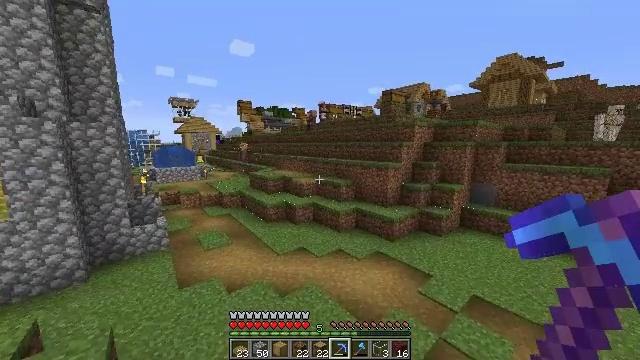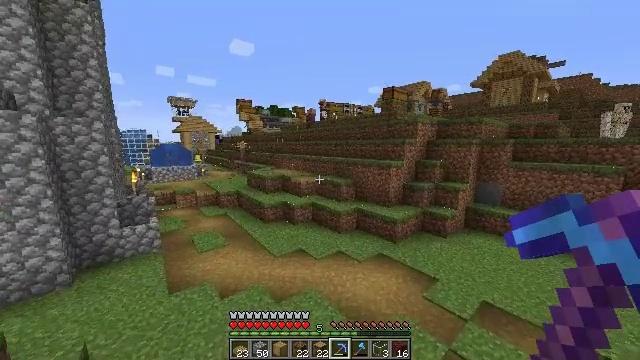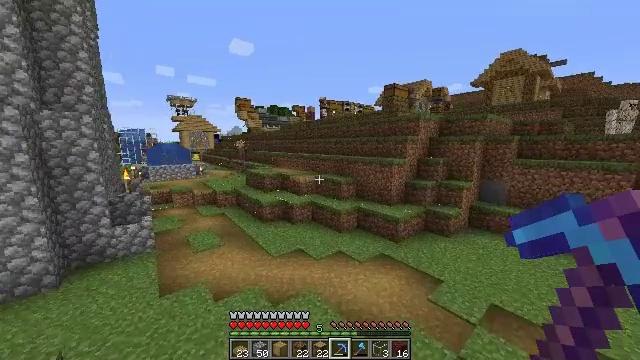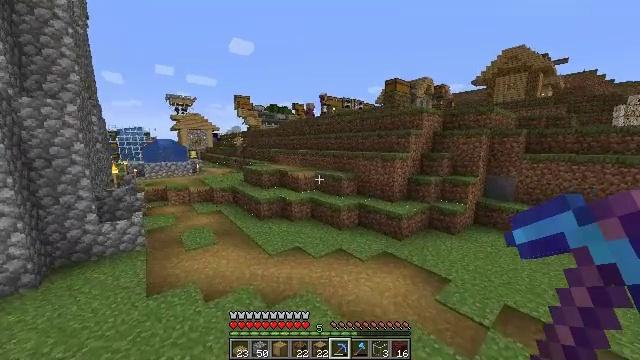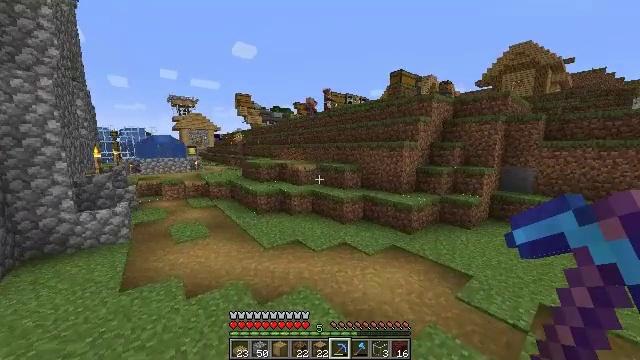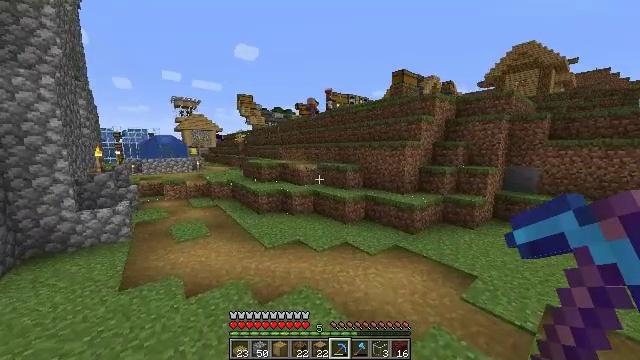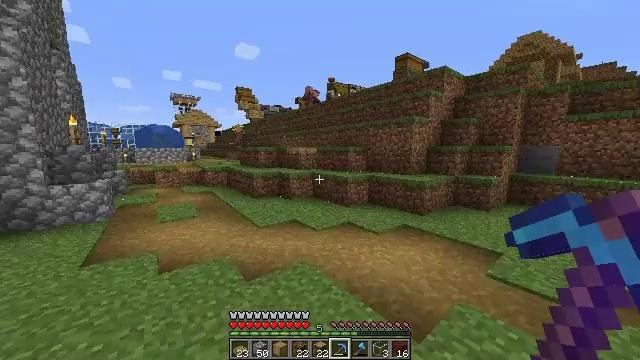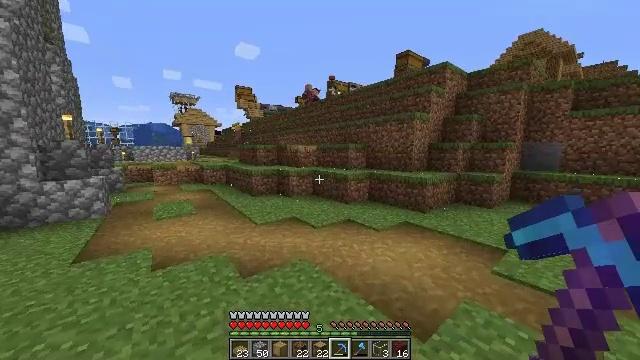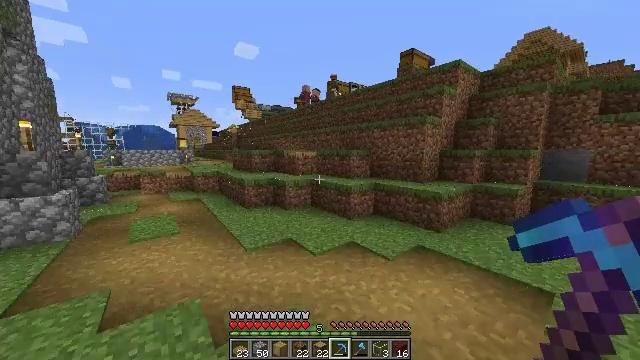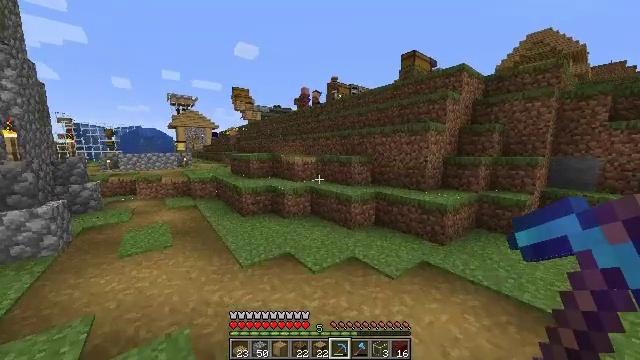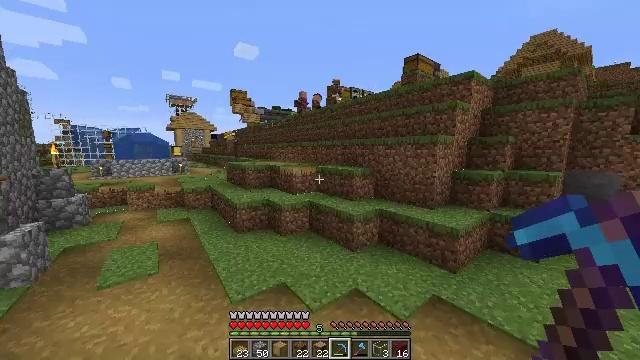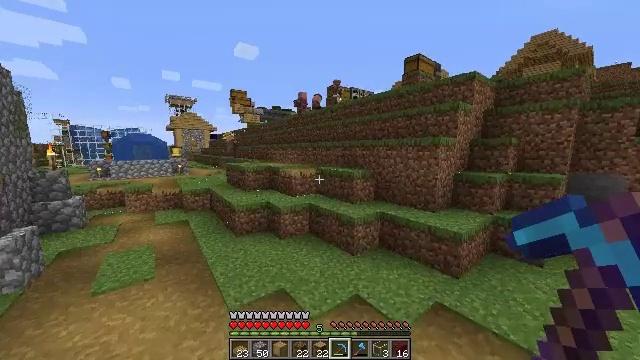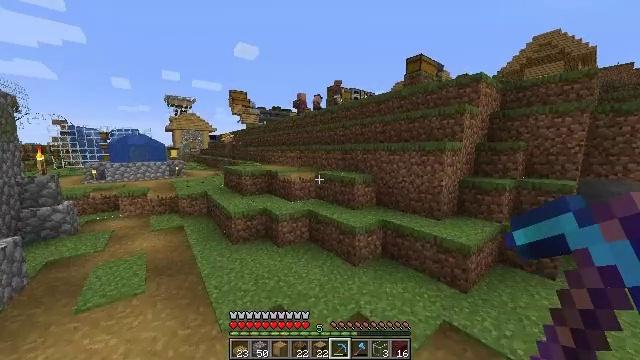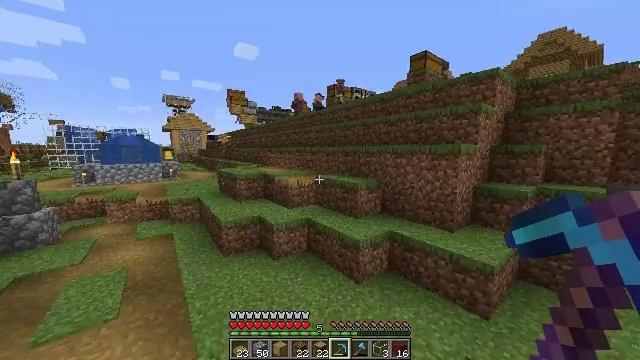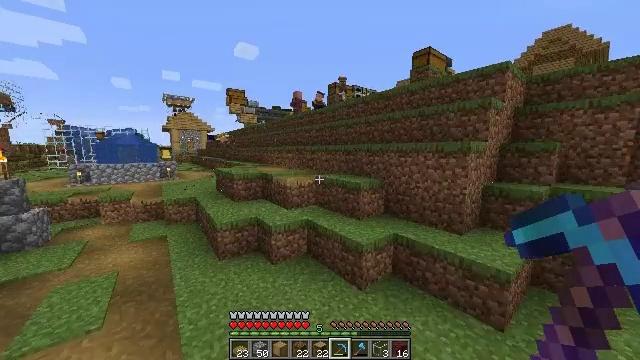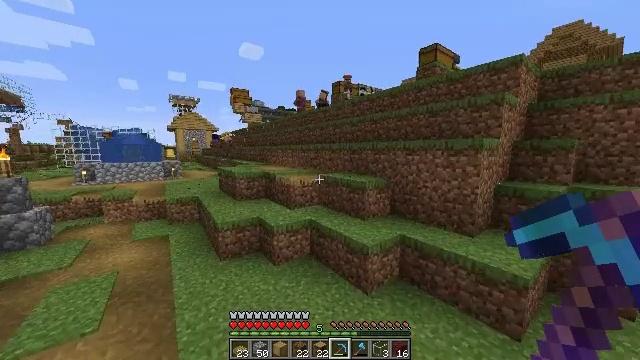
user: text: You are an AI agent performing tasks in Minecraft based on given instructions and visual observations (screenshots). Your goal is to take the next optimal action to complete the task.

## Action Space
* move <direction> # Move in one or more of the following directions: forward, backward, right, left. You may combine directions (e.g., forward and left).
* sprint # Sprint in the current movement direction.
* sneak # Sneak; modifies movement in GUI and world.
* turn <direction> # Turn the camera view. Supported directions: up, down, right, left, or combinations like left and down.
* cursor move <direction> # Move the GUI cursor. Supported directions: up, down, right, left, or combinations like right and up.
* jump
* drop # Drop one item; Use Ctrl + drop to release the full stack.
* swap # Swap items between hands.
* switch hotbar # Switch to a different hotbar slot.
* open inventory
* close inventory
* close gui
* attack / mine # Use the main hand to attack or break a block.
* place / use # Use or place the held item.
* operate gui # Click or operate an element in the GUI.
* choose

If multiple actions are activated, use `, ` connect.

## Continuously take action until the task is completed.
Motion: motion action
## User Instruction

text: Break the potato plant to gather potatoes.
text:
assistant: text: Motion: move forward, sprint, jump
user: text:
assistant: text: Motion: move forward, sprint, jump
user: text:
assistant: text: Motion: move forward, sprint, jump
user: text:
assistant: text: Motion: move forward, jump
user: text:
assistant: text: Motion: move forward, jump
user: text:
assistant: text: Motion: move forward, jump
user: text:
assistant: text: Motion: move forward, jump
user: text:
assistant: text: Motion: move forward, jump
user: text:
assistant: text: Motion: move forward, sprint, jump
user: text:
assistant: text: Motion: move forward, sprint, jump
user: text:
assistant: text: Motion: move forward, sprint, jump
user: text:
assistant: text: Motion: move forward, jump
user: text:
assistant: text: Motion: move forward, jump
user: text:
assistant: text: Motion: move forward, jump
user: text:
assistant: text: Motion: move forward, turn left, jump
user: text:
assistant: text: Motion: move forward, turn left, jump
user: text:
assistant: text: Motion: move forward, turn left, jump
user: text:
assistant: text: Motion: move forward, jump
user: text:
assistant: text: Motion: move forward, sprint, jump
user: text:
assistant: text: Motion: move forward, sprint, jump
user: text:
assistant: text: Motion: move forward, sprint, jump
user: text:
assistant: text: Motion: move forward, jump
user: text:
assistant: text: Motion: move forward, jump
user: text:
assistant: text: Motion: move forward, jump
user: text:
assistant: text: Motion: move forward, jump
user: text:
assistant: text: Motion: move forward, jump
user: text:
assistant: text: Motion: move forward, jump
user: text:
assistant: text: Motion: move forward, jump
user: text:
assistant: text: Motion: move forward, jump
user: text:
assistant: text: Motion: move forward, sprint, jump